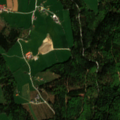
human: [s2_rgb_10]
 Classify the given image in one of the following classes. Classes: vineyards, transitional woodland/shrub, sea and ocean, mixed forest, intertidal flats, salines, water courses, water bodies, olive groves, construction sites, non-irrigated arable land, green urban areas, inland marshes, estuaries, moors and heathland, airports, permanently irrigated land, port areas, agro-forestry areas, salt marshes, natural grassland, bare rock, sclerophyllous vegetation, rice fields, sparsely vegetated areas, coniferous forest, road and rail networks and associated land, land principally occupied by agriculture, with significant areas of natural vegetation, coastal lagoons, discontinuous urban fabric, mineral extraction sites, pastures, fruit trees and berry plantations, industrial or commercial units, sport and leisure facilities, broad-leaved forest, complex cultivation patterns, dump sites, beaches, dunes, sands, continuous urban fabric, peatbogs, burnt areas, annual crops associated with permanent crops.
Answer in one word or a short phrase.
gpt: pastures, complex cultivation patterns, broad-leaved forest, mixed forest